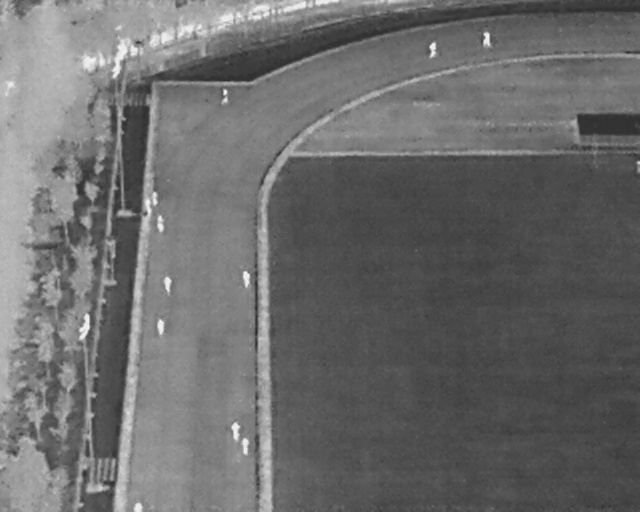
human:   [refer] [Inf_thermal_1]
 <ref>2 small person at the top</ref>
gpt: <box>[[33, 18, 36, 19, 2], [66, 8, 68, 10, 2]]</box>

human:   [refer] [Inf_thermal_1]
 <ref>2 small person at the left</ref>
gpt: <box>[[22, 38, 25, 39, 2], [21, 39, 24, 40, 2]]</box>

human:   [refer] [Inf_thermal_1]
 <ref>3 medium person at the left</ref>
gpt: <box>[[23, 42, 26, 44, 2], [24, 54, 27, 56, 2], [23, 63, 26, 64, 2]]</box>

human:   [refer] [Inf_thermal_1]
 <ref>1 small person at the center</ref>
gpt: <box>[[36, 53, 39, 55, 2]]</box>

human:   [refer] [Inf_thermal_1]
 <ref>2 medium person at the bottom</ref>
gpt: <box>[[35, 83, 38, 85, 2], [36, 86, 39, 88, 2]]</box>

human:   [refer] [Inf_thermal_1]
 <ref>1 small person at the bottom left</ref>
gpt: <box>[[20, 98, 22, 100, 2]]</box>